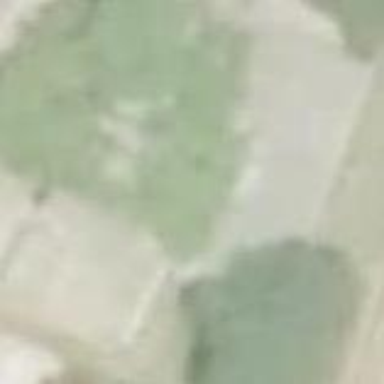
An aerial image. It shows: Shed.